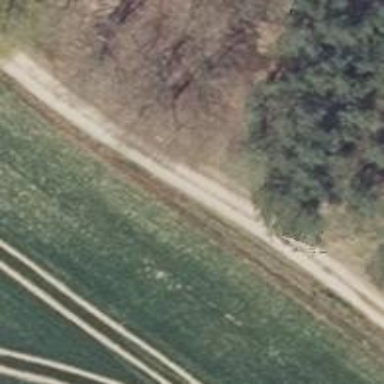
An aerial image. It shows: Ground track with tracktype of grade4.